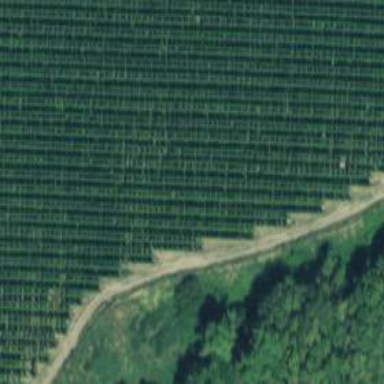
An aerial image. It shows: Orchard.